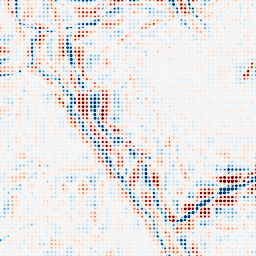
Category: wavelet
Decomposition family: wavelet_dwt
Decomposition parameters: wavelet: coif2
level: 4
Upsampling method: sinc_hamming
Upsampling parameters: scale: 8
kernel_size: 4
Upsampling scale: 8